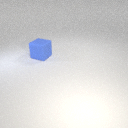
large blue rubber cube